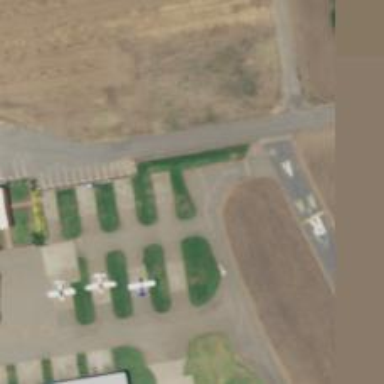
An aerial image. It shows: Image of taxiway at airport.